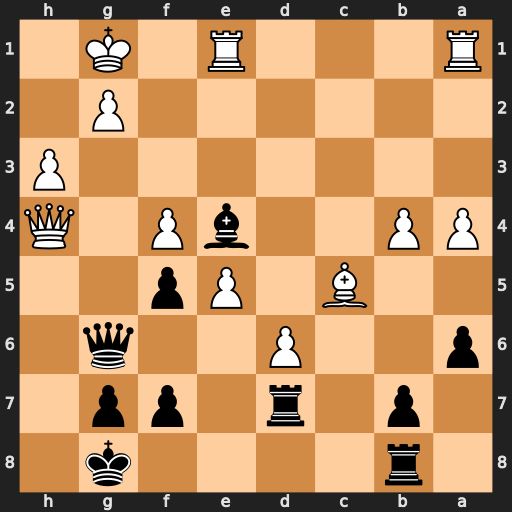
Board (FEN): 1r4k1/1p1r1pp1/p2P2q1/2B1Pp2/PP2bP1Q/7P/6P1/R3R1K1
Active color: b
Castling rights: -
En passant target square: -
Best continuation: Qxg2#